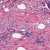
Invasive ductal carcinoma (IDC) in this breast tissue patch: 1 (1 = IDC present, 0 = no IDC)